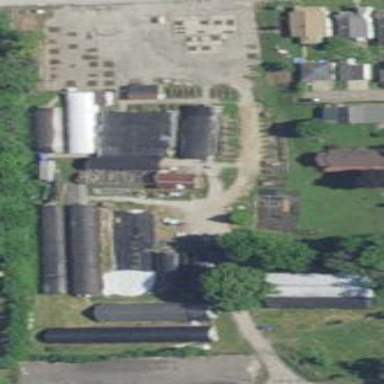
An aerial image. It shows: Plant nursery area.